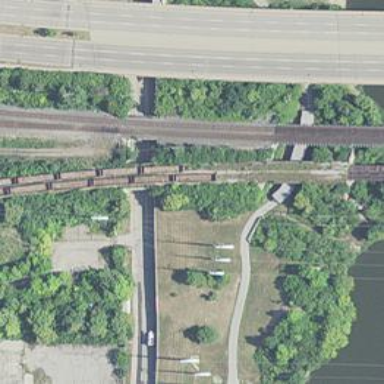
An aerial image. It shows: Disused railway bridge.